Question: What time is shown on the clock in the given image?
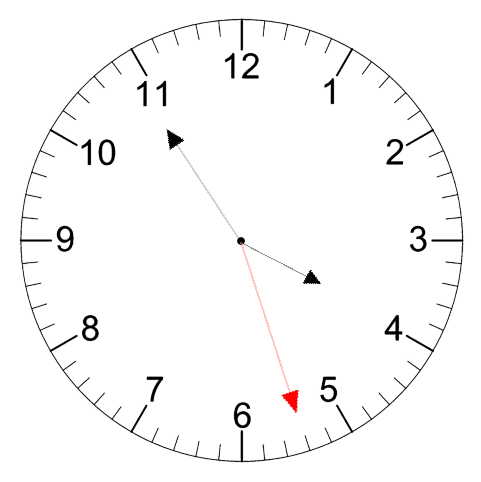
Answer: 03:54:27